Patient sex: F
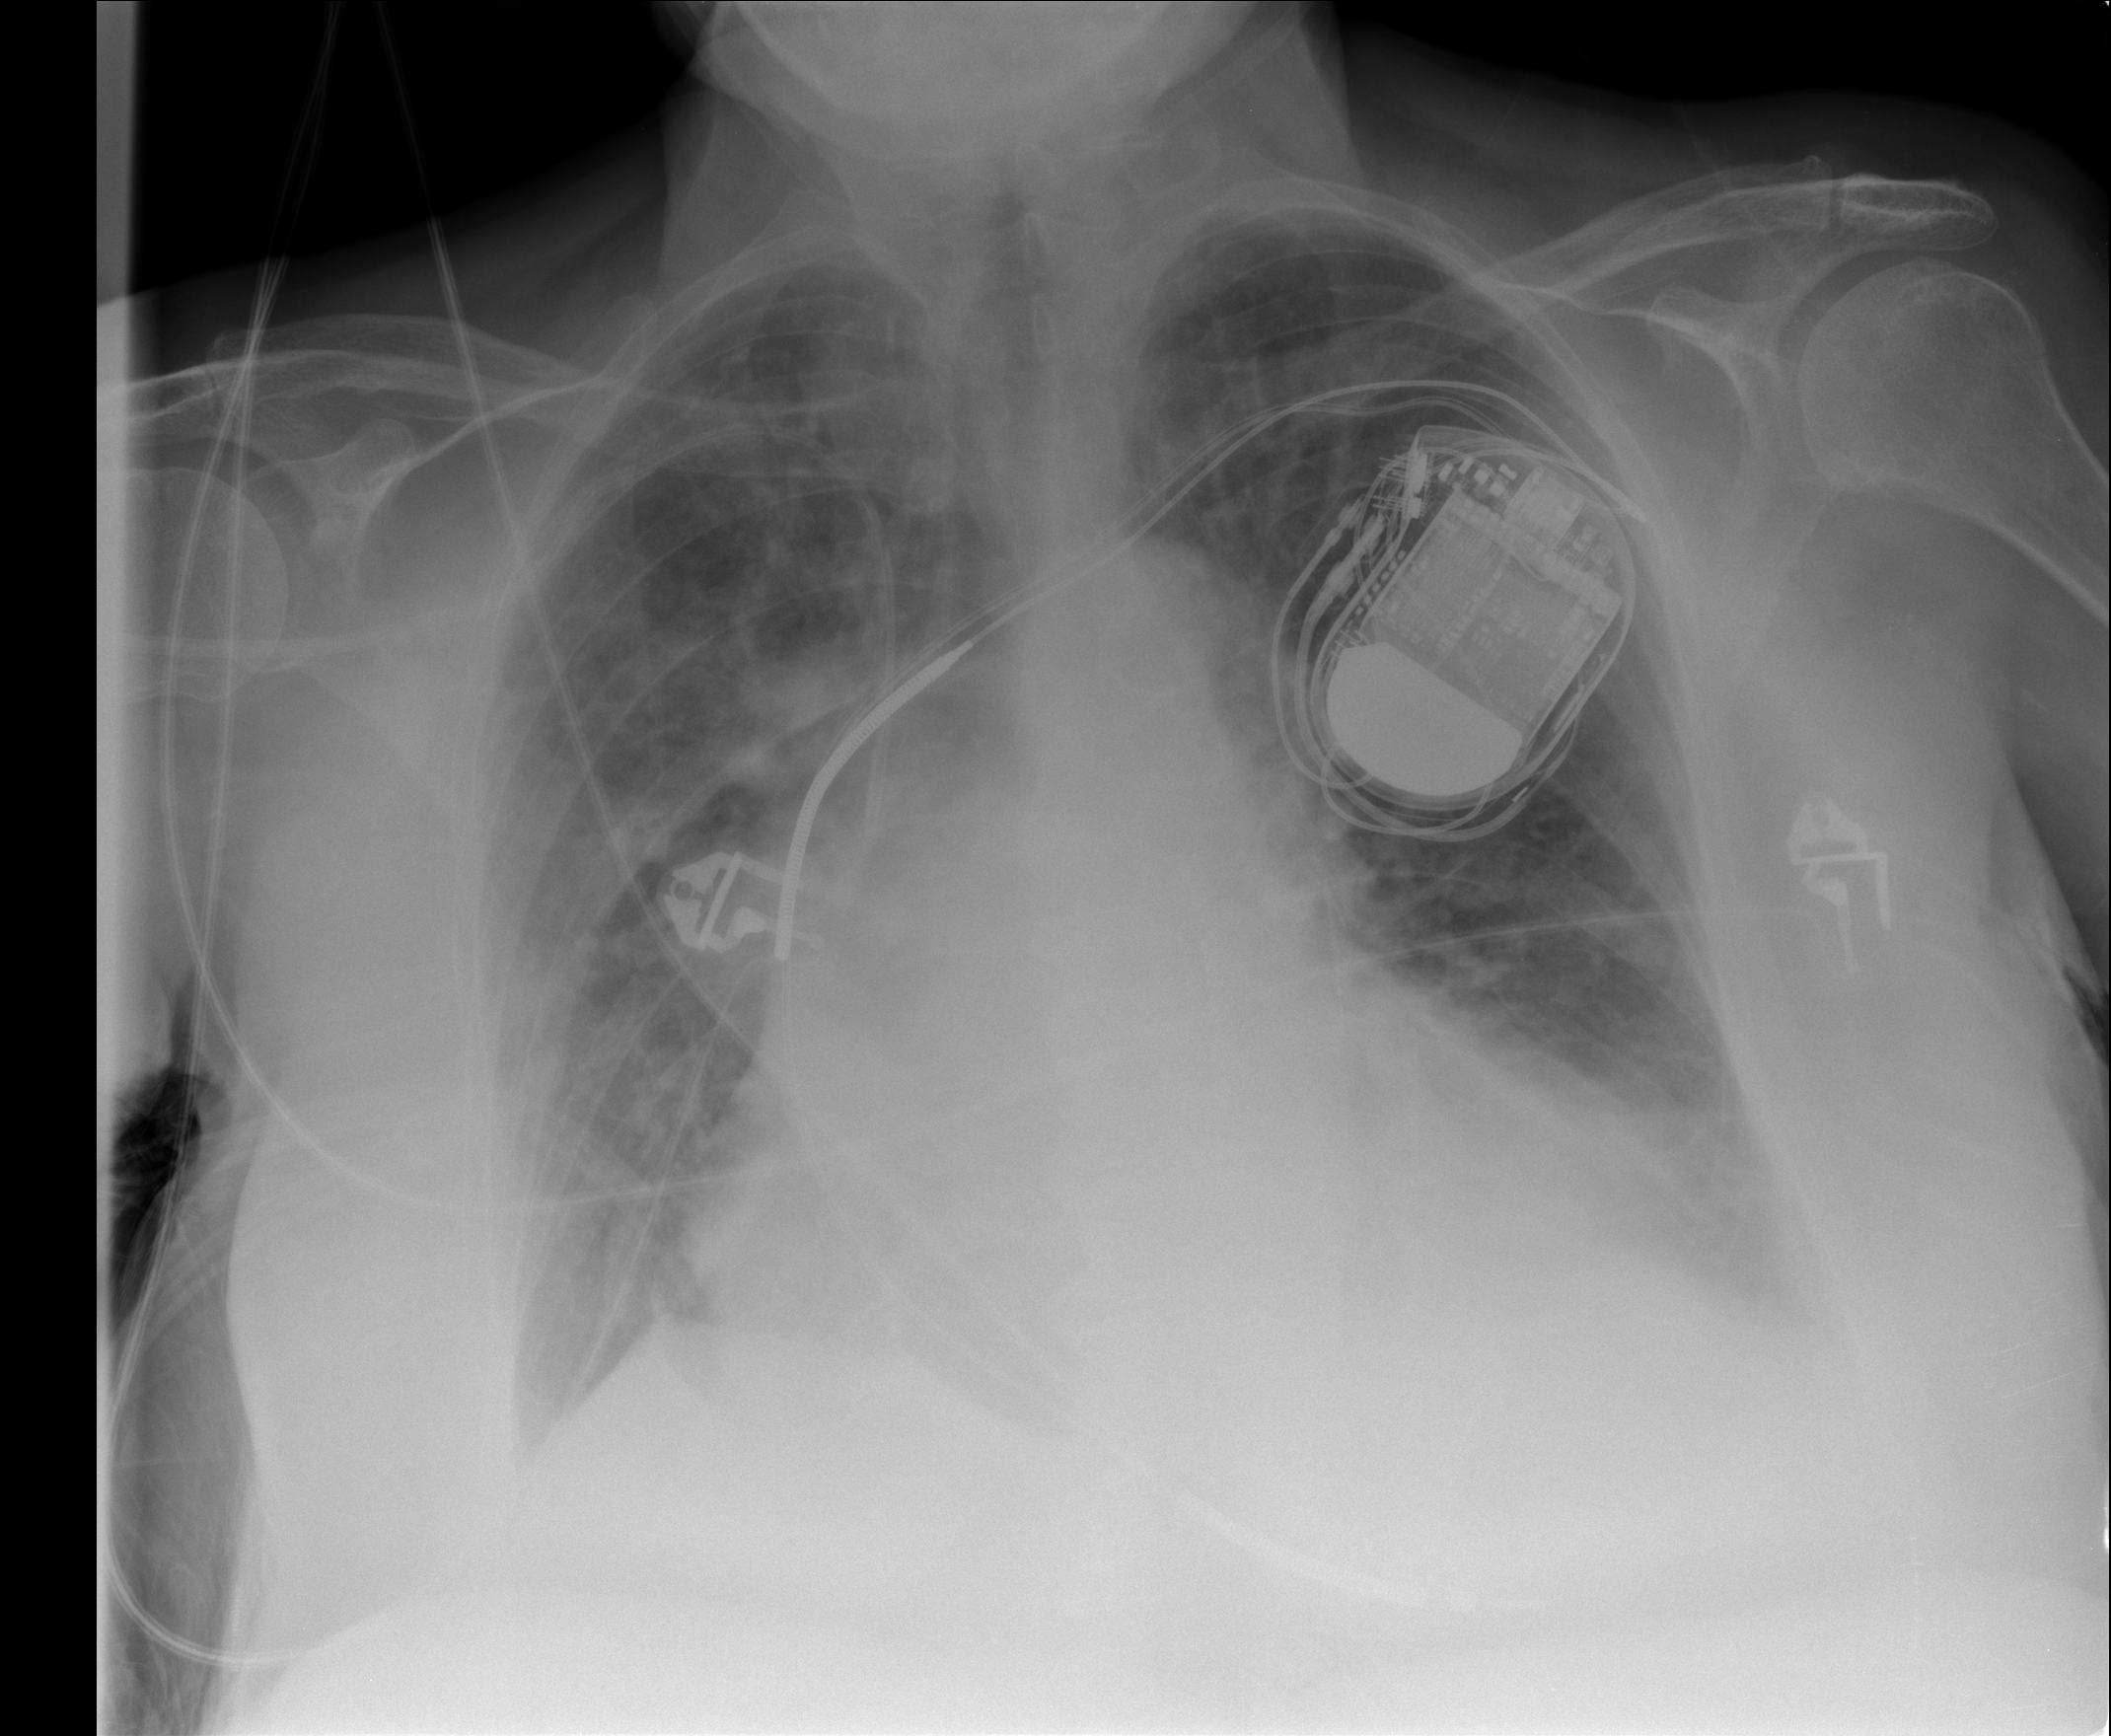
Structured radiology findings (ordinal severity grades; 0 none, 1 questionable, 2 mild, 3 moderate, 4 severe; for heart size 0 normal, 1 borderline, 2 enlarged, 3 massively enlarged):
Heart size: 2
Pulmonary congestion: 2
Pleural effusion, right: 2
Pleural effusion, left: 2
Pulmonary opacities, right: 2
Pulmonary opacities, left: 2
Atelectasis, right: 2
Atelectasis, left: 2